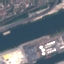
Land use / land cover: River